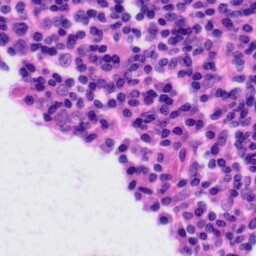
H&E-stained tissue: Tonsil